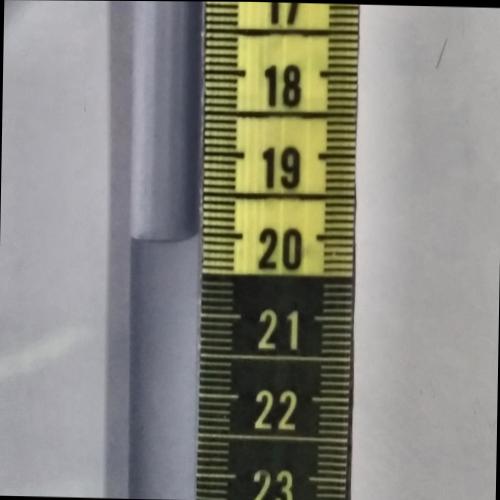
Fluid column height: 20.0 cm